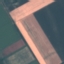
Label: AnnualCrop